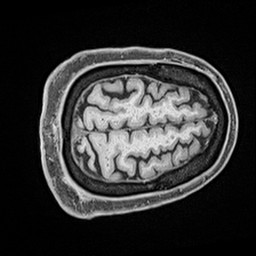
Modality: T1w
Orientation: axial
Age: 48
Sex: male
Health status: healthy
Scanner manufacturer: siemens
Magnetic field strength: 3 T
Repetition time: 2.4 s
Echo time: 0.00217 s